Question: When you select text message from a contact in the contact's app you get a list of phone numbers and email addresses with the 'type' also in the button, however the 'type' is styled differently. Is there a way to get this effect with UIActionSheet buttons or would I have to roll my own?

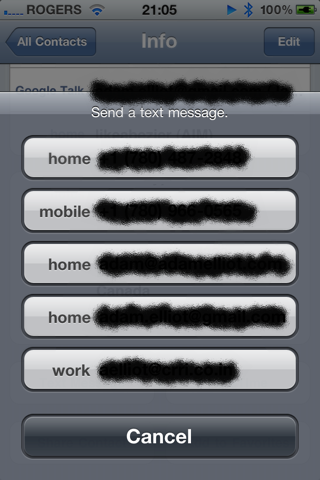
Answer: There's no officially supported way to do this. You might be able to dig through the view hierarchy and add subviews to the buttons containing text that's styled the way you want it, but it's a bad idea because:
1. It'll probably break in a future release when Apple changes how they organize the view in an action sheet.
2. Even if they don't change the views, they may change how they look, leaving your stuff looking very odd in its new context.
If you roll your own, there's still the chance your "action sheet" will look different from all of the other ones on the system, but at least it'll look exactly how you intended it to look.